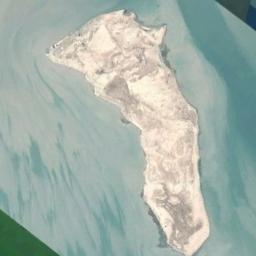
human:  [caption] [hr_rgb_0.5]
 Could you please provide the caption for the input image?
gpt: The island without vegetation is surrounded by green waters .

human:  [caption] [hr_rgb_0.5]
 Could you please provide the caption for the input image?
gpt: The land on the island is rough .

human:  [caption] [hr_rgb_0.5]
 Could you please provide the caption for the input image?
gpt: The long white island is surrounded by pale blue water .

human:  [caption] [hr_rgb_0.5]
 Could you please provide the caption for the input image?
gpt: The island in the middle is bigger .

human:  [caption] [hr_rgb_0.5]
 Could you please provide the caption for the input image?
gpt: It is a yellow island with bare land .